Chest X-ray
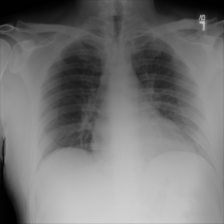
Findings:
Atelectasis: positive
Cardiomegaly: negative
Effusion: negative
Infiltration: negative
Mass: negative
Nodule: negative
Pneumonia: negative
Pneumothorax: negative
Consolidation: negative
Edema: negative
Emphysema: negative
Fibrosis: negative
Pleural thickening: negative
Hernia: negative